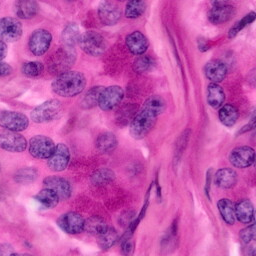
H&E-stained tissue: Pancreatic